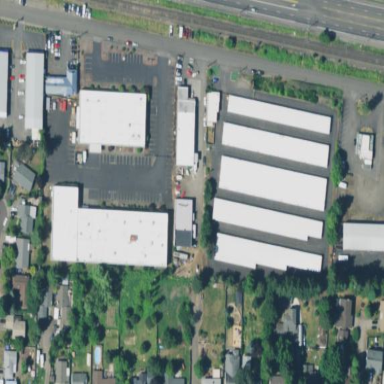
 known as Public Storage according to Wikipedia."